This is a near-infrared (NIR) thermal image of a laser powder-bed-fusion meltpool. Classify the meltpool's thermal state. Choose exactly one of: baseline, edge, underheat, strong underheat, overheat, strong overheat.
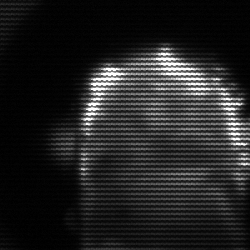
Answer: baseline